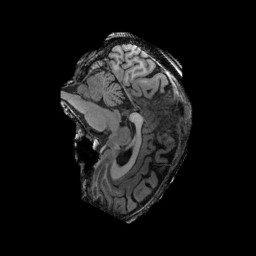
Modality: T1w
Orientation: sagittal
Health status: ill
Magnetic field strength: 3 T